六年级 · 算术
 如图的运动服共 300 元, 裤子价钱是上衣的 $\frac{2}{3}$. 上衣的价钱是 $\qquad$元.

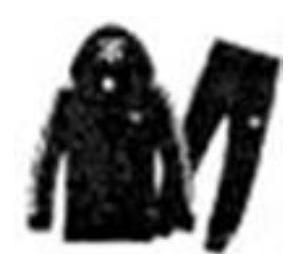
答案: 180